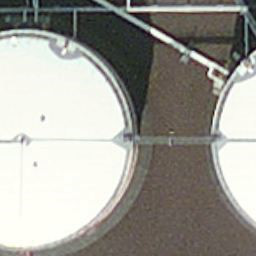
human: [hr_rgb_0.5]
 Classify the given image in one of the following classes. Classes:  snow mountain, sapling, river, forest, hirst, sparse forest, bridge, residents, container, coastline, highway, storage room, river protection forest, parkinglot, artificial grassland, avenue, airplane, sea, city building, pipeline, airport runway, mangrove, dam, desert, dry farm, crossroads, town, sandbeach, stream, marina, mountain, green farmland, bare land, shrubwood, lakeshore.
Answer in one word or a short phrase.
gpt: storage room